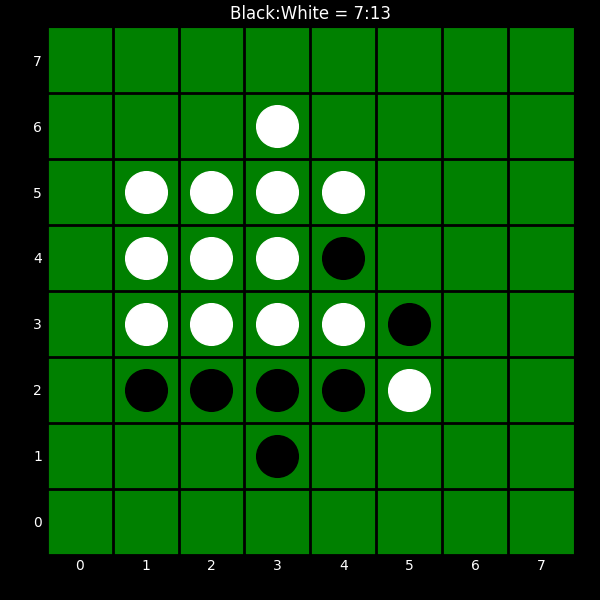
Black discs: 7
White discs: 13